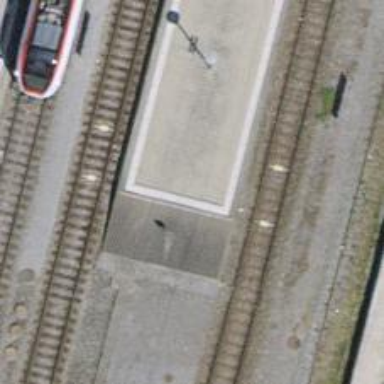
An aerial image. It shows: Platform for public transport at railway station.